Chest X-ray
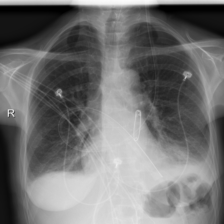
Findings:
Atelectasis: negative
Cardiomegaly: negative
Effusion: positive
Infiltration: positive
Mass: negative
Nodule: negative
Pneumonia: negative
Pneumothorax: negative
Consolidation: negative
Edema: negative
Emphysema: negative
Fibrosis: negative
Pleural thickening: negative
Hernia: negative